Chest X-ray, AP view. Patient: 61 years old, sex F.
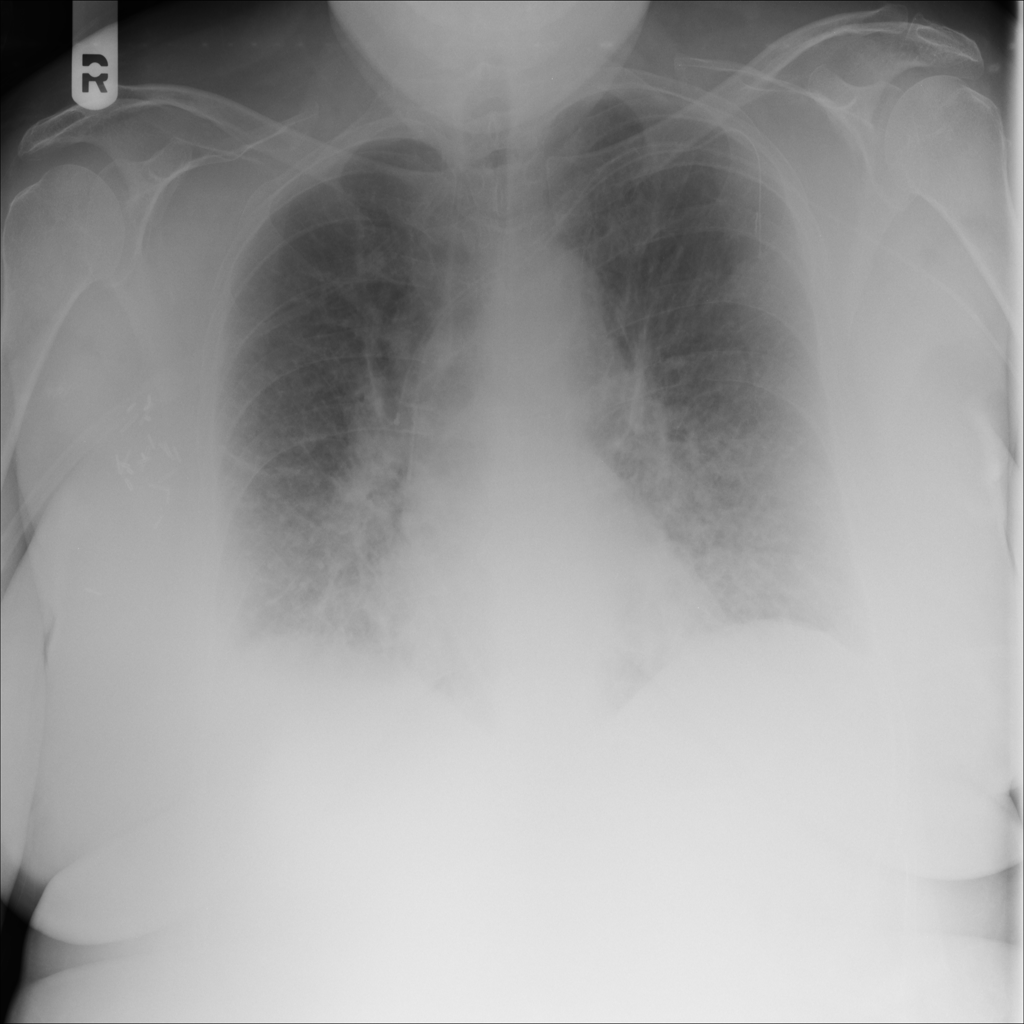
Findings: No Finding